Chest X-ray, PA view. Patient: 40 years old, sex M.
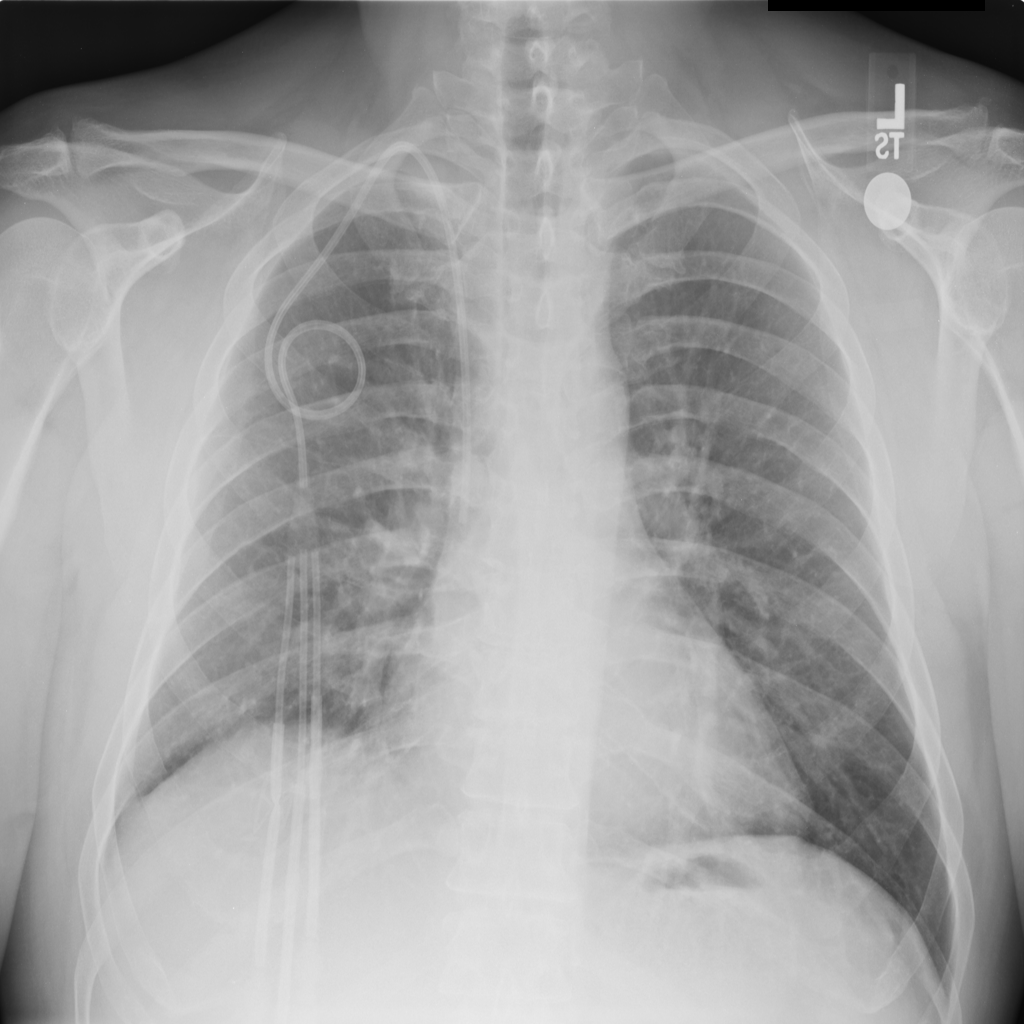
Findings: Effusion